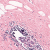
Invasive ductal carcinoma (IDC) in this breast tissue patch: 0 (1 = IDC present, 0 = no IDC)